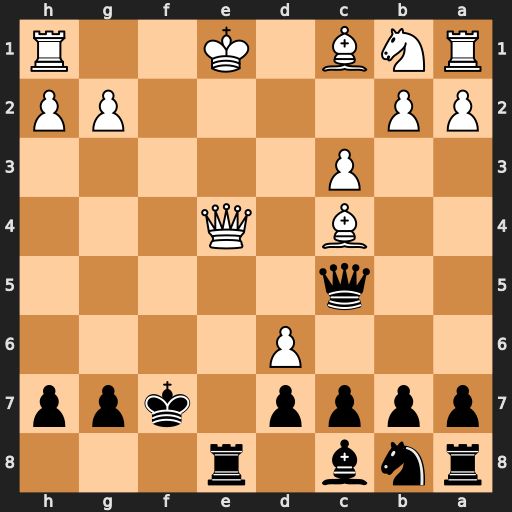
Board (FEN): rnb1r3/pppp1kpp/3P4/2q5/2B1Q3/2P5/PP4PP/RNB1K2R
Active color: b
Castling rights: KQ
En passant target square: -
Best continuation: Qxc4 Qxe8+ Kxe8